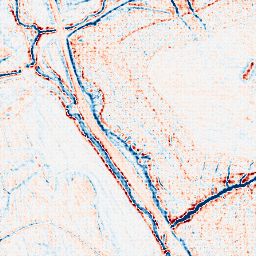
Category: edge_preserving
Decomposition family: anisotropic_diffusion
Decomposition parameters: iterations: 10
kappa: 10
gamma: 0.15
Upsampling method: sinc_hamming
Upsampling parameters: scale: 8
kernel_size: 8
Upsampling scale: 8